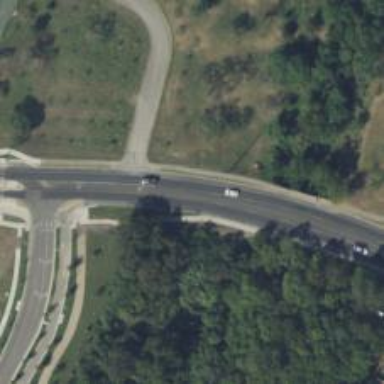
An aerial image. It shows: Secondary road with separate sidewalk.